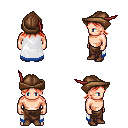
a pixel art fantasy rpg character, male body template, human, light skin, white trimmed cape, robe skirt, red loose hair, leather cap, brown shoes, four views (front, back, left, right), 2x2 character sprite sheet, small pixel art, hard edges, no anti-aliasing